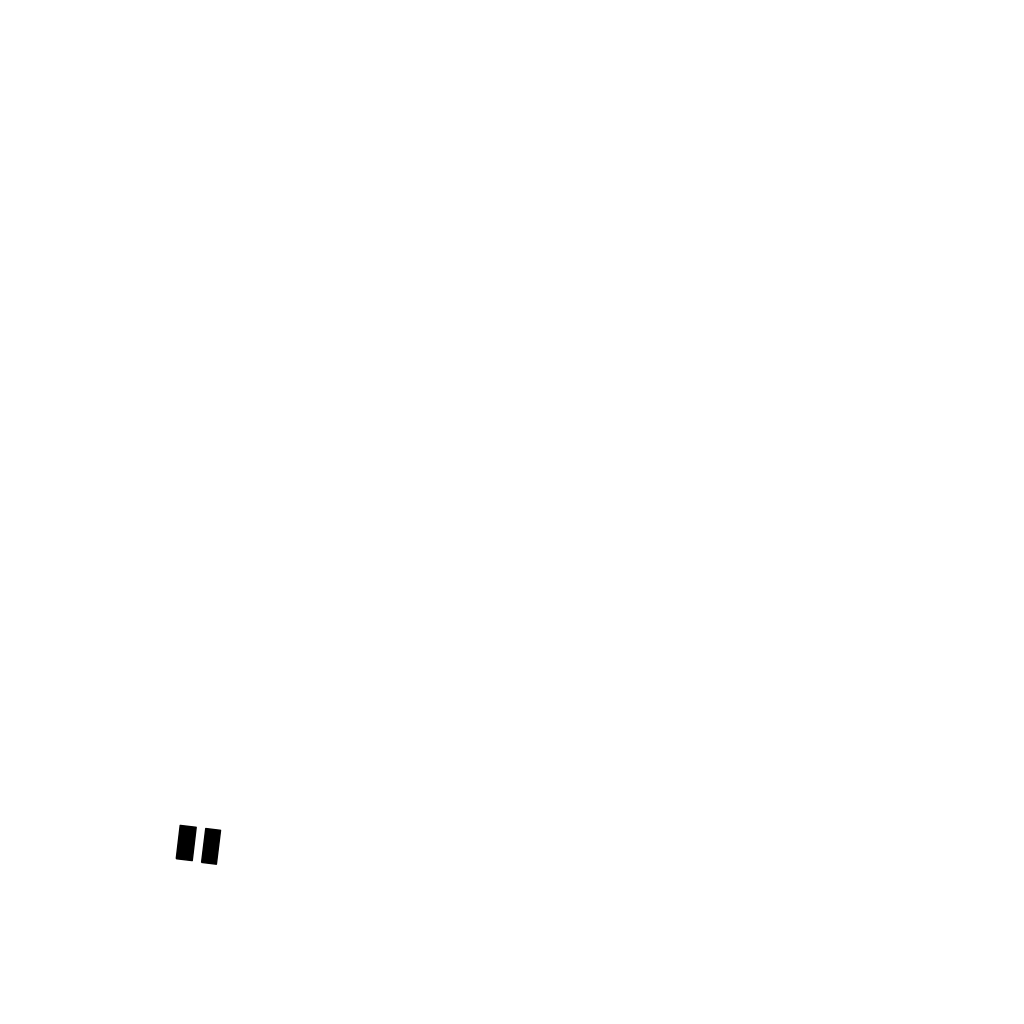
Tags: overhead vector_map, agriculture, recreation, individual_rise, low_rise, density_1, Building, 1.0 km²